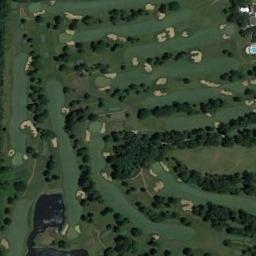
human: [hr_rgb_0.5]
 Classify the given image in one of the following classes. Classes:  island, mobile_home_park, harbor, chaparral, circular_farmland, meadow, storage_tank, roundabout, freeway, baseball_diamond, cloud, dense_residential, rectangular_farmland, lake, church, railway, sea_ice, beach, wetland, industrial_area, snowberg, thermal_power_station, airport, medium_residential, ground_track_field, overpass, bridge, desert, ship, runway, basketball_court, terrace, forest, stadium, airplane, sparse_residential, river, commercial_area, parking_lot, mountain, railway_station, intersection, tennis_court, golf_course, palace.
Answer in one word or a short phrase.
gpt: golf_course